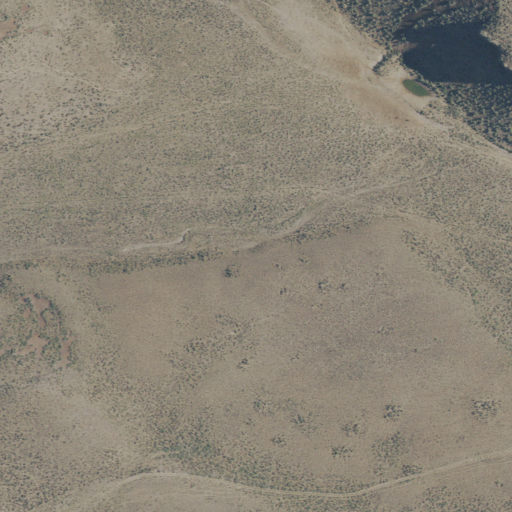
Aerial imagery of valley in Oregon named Dudes Canyon containing only shrub